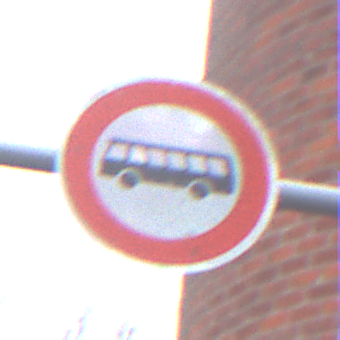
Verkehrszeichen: VerbotKraftomnibusse
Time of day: MorningAfternoon
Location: Outdoor (Suburban)
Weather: Overcast
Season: NotSpecified
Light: Natural